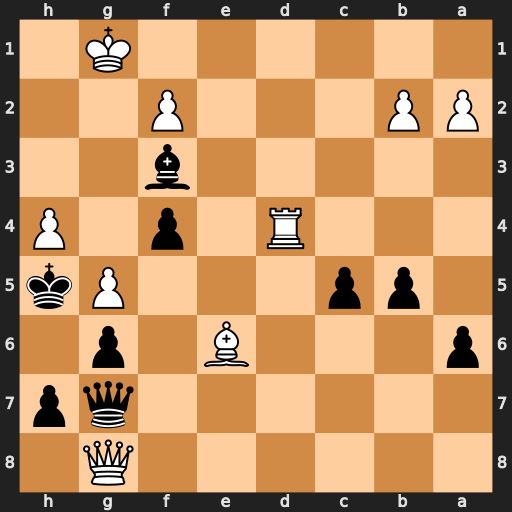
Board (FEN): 6Q1/6qp/p3B1p1/1pp3Pk/3R1p1P/5b2/PP3P2/6K1
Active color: b
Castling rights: -
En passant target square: -
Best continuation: Qxg8 Bxg8 cxd4